Field crop: tomato
Growth stage: 1
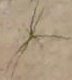
Species: cyperus